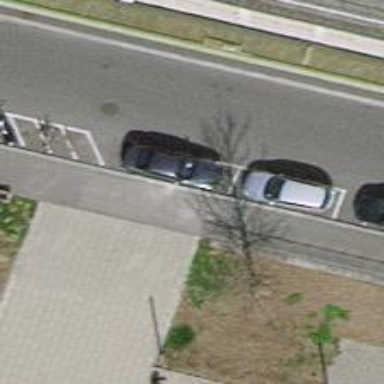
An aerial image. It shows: Asphalt sidewalk along the footway.